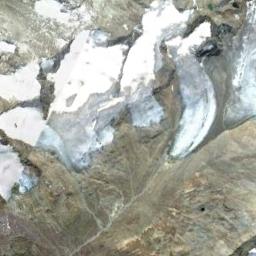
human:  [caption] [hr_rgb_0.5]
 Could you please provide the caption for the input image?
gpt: The ground on the snowberg is uneven .

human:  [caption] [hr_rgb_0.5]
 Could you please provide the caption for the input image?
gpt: White snow and brown bare ground intersect on the snow mountain .

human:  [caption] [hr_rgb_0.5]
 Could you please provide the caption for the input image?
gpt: The snowberg has some valley glaciers and the color of the mountain is brown .

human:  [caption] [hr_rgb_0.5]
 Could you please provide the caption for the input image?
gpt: The snow berg is consist of bare land and white snow .

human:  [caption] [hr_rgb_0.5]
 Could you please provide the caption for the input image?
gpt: There are some snow and bare land on the snowberg .